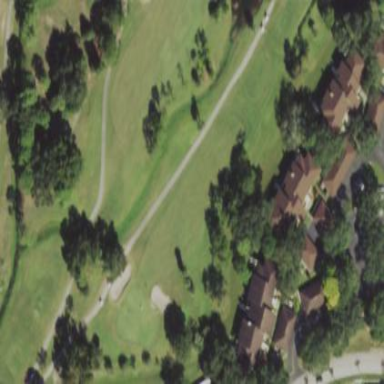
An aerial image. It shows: Grassy area designated as golf fairway.